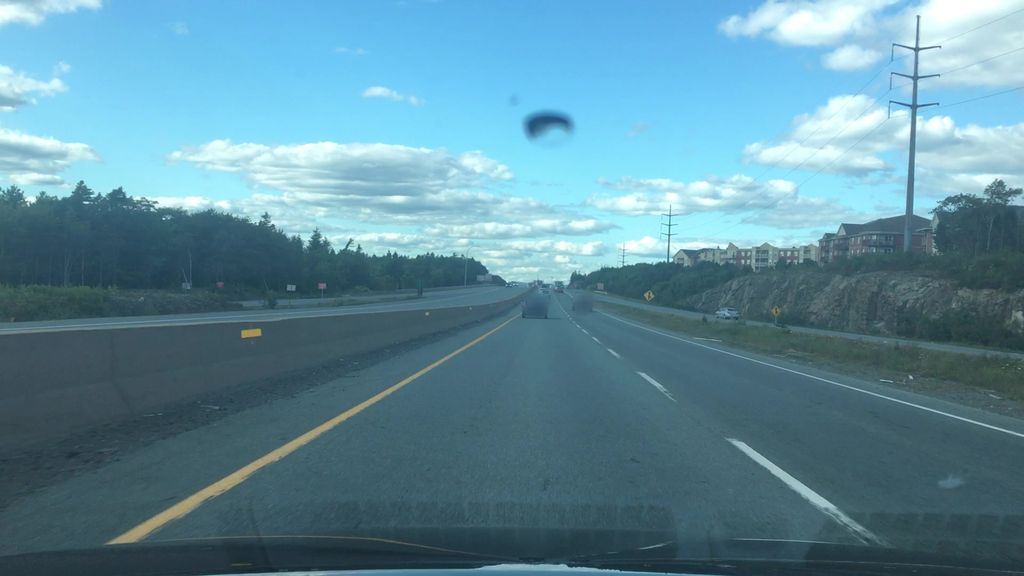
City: halifax